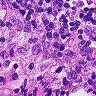
Metastatic tissue present: no